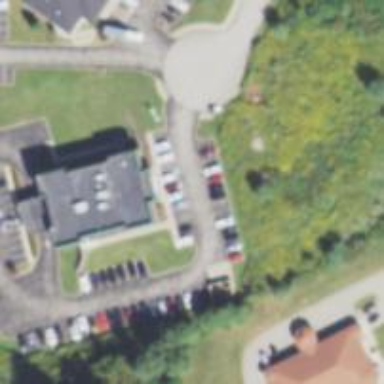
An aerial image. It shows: Healthcare clinic.